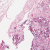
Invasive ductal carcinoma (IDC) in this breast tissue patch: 1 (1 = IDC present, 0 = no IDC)